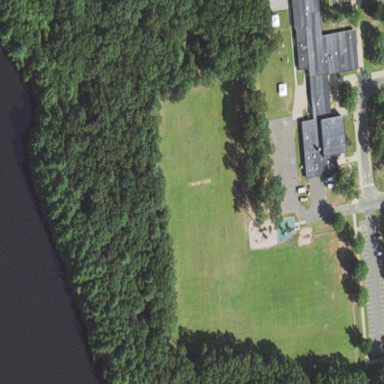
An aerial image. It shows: School.